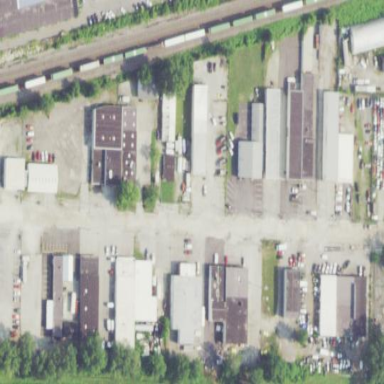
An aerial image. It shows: Industrial area.